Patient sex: M
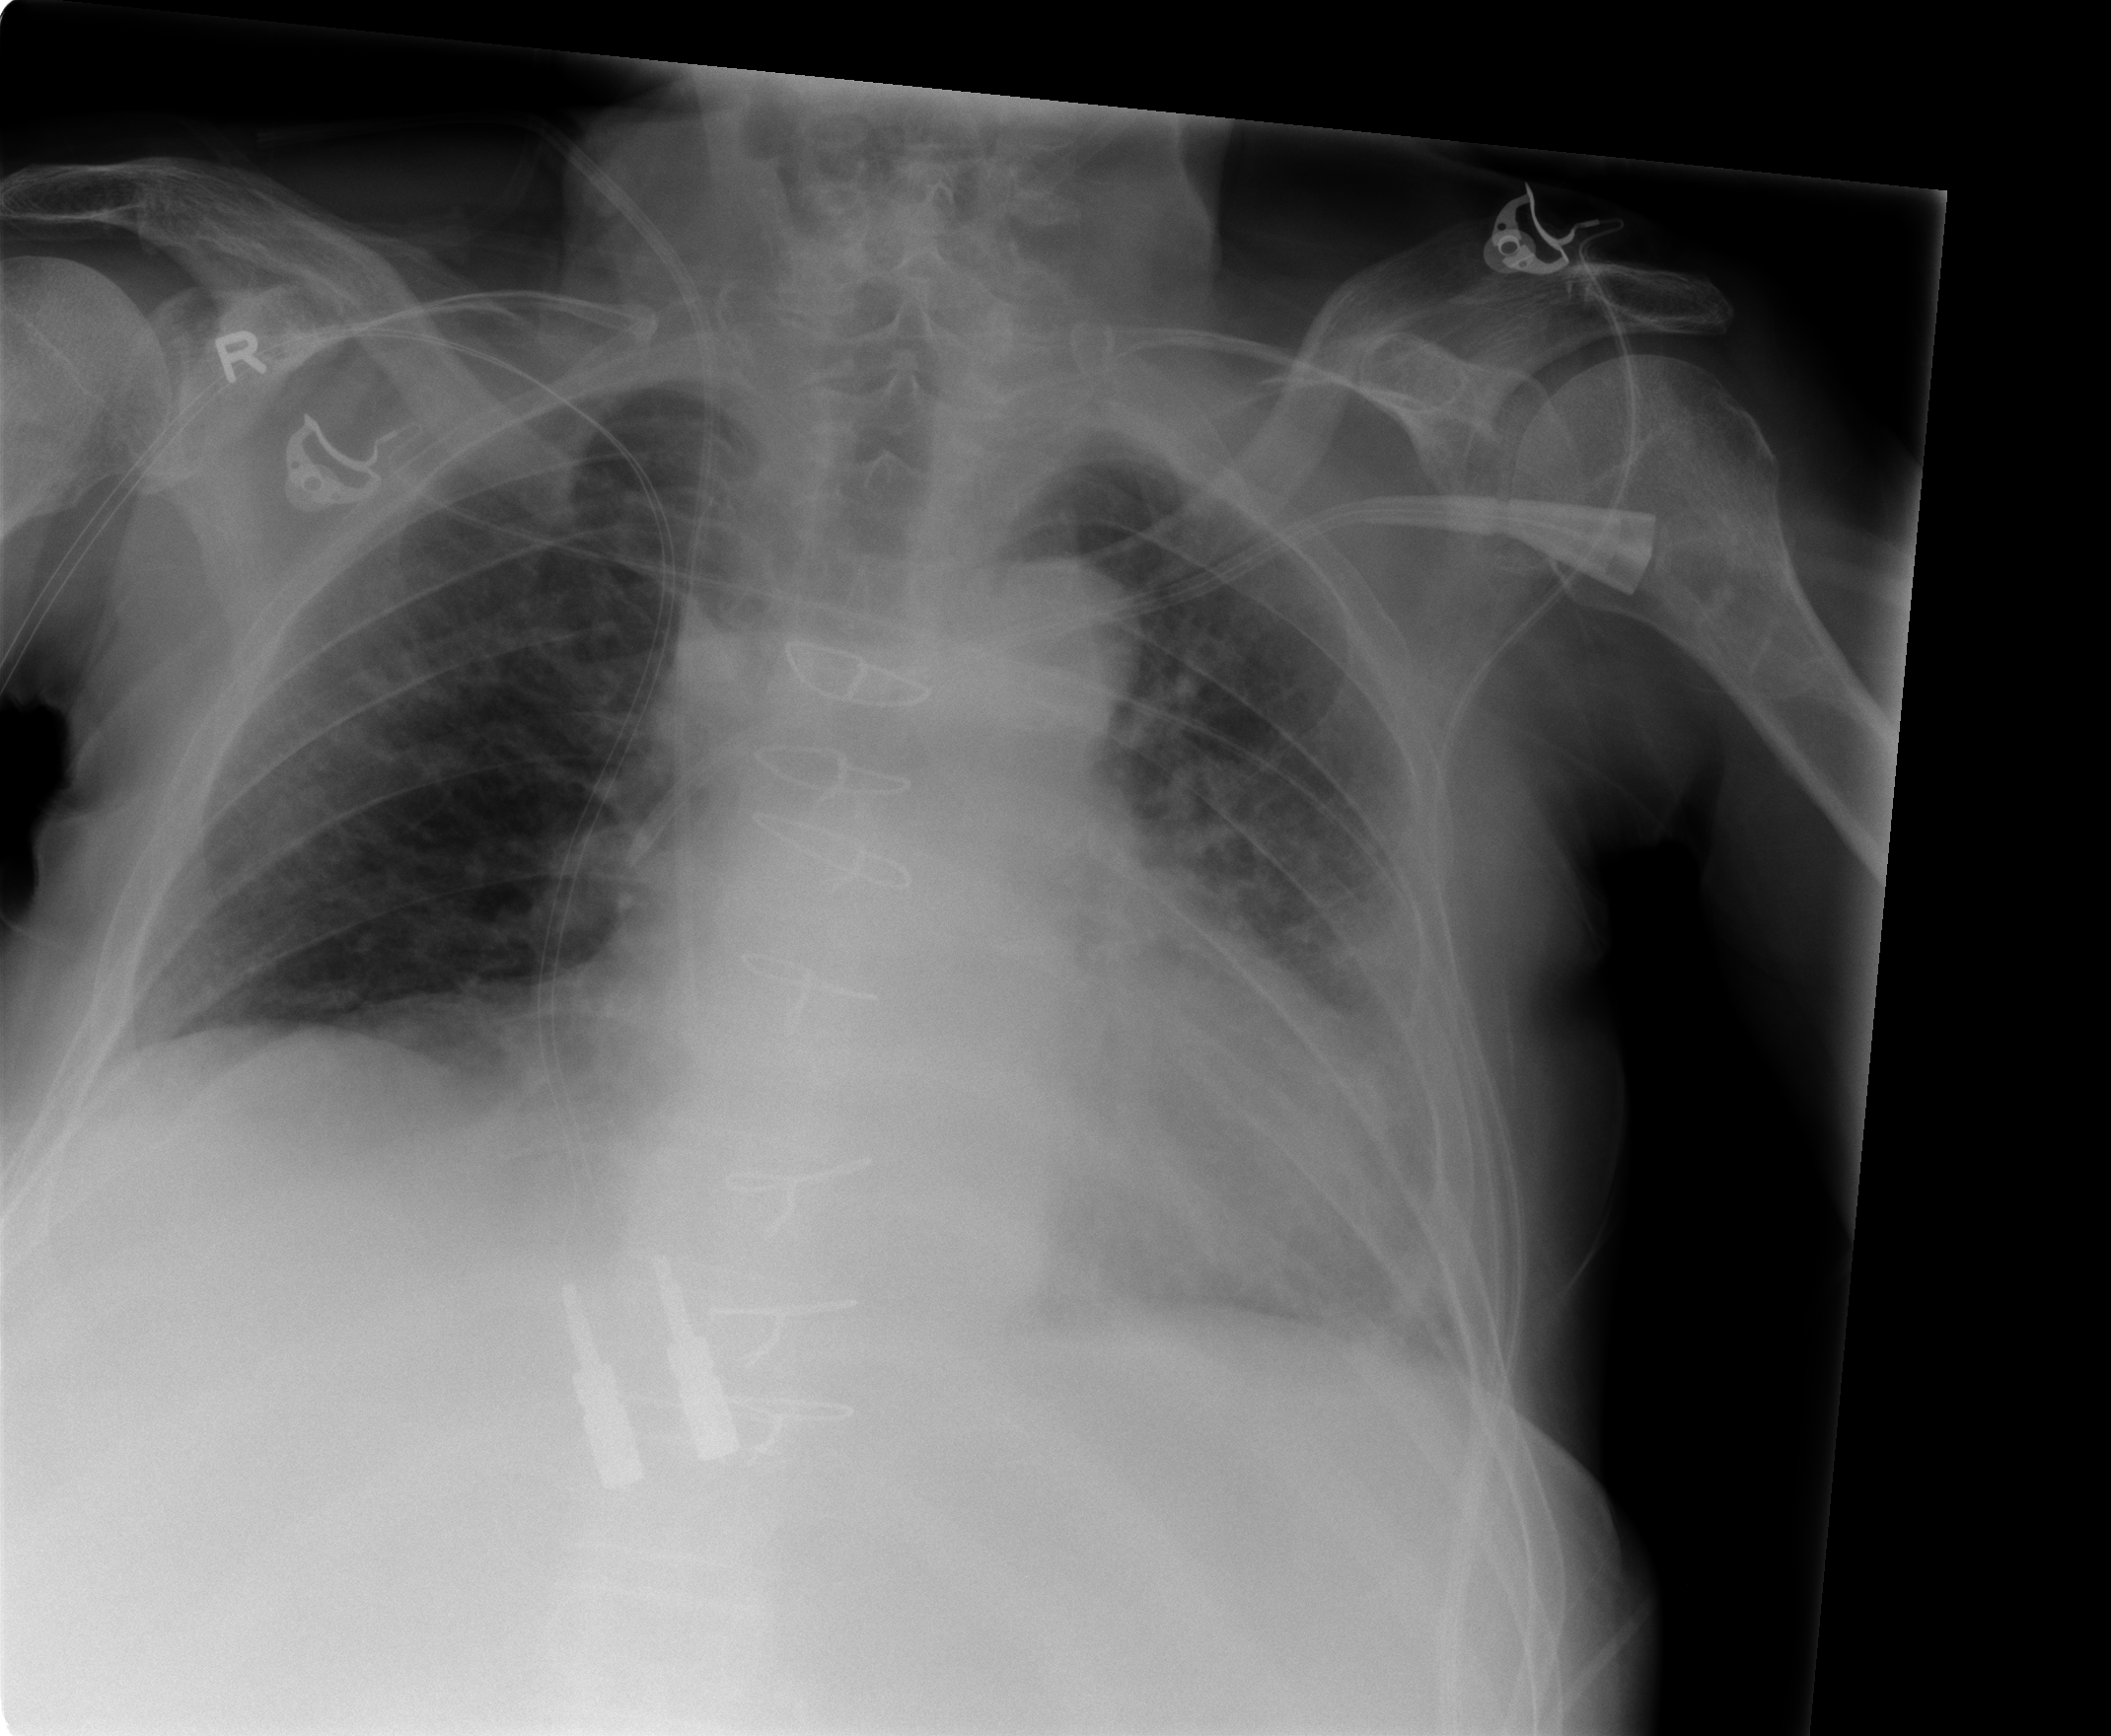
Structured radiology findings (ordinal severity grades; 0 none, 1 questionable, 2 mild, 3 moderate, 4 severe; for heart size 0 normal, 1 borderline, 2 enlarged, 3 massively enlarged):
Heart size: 2
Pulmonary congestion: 2
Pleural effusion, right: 0
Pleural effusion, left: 1
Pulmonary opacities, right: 0
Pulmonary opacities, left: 0
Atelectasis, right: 1
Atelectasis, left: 1